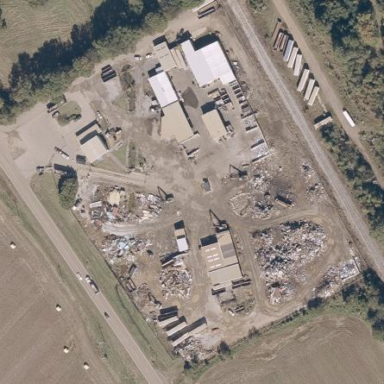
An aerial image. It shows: Scrap yard located in industrial area.